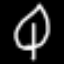
Label: leaf